Question: See the image below. For the first item it shows value for a few seconds, then changes it (scrolls to) , then back to and so on.
How to implement the same on Android?

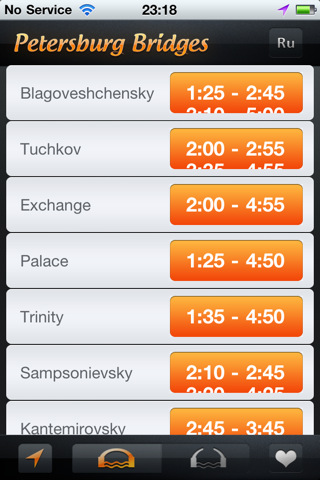
Answer: You'd need to create a custom 'View' that takes in the information that you want and scrolls through it on its own. Then you can load all the data in and just let it go.